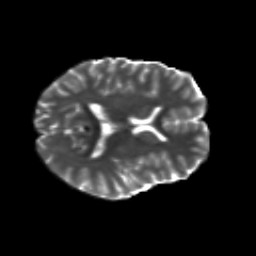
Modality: T2w
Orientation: axial
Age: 18
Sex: female
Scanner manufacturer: siemens
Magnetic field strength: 3 T
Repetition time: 8.8 s
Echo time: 0.085 s